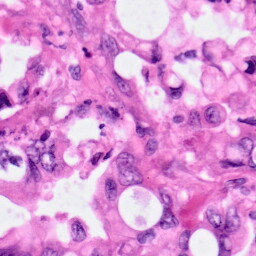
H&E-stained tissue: Pancreatic